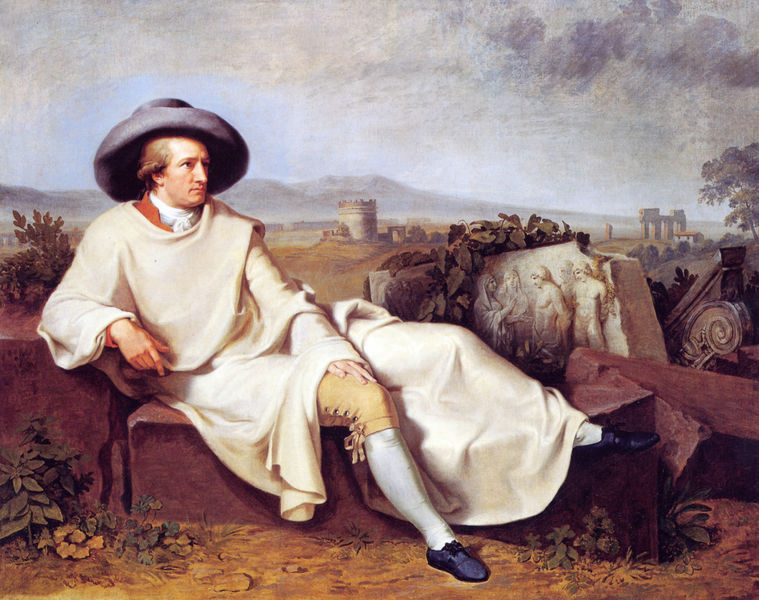
Titel: Bildnis Johann Wolfgang Goethes in der römischen Campagna
Künstler: Johann Heinrich Wilhelm Tischbein
Standort: Frankfurt (am Main)
Institution: Das Städel, Städelsches Kunstinstitut und Städtische Galerie
Schlagwörter: baum, berg, blau, blätter, dunkel, felsen, fuß, gemälde, hand, himmel, kopf, mann, nackt, schatten, umhang, wasser, weiß, wolken, frauen, grün, landschaft, menschen, sitzen, stadt, äste, braun, frau, haar, hell, hintergrund, hut, licht, mund, männer, nase, ohr, orange, schwarz, blick, gras, rot, schloss, wolke, beige, hose, mütze, wand, architektur, arm, augen, falten, gesicht, kleidung, mensch, stein, steine, bildnis, herr, portrait, porträt, tischbein, ast, baumstamm, feld, gräser, horizont, hügel, natur, gewässer, sonne, land, auge, gewand, haare, mantel, sitzend, stoff, klassizismus, blatt, person, pflanze, pflanzen, lippen, locke, locken, ohren, renaissance, turm, relief, bein, liegen, italien, schuhe, berge, fels, gebirge, dorf, mauer, rast, bank, turner, unwetter, wetter, arch, architecture, blue, column, hands, hat, könig, men, napoleon, oil, people, red, robes, stockings, white, wein, bench, black, collar, dark, face, falte, france, gray, green, grey, hair, nose, old, painting, robe, sitting, yellow, dichter, maler, blanket, flowers, looking, oil painting, sheet, brown, plant, socken, strumpf, liegend, krempe, zinnen, wände, ruine, vergänglichkeit, antike, denken, burg, tumr, festung, schriftsteller, denker, ruinen, posieren, schuh, allegorie, kapitell, fries, profile, gut, mauern, ionisch, götter, classic, classical, cloud, clouds, greek, man, naked, rock, rocks, roman, sky, stone, tree, background, building, ear, head, hills, landscape, mountain, mountains, nature, sea, shore, young, unkraut, german, horizon, tower, trees, drapes, feet, male, noble, ribbon, kniebundhose, tempel, volute, temple, fresko, grass, light, plants, edelmann, aufklärung, schu, chaiselongue, goethe, gaze, klassik, hirte, castle, color, ruin, ruins, shadow, coat, mouth, buttons, romantic, romanticism, paintings, wanderung, johann, leaning, sculpture, statue, bridge, town, grape, drapery, marble, dirt, italy, outside, toskana, zinne, urm, bastille, human, weiter, arms, cape, cloak, clothes, ivy, leaves, pose, antique, klasik, freis, bricks, buildings, italian, art, hello, statues, artist, painter, pants, shoe, shoes, watch, england, english, legs, war, cloth, foreground, plains, antiquity, classicism, campagna, johann wolfgang von goethe, leaf, travel, shading, lying, resting, canvas, pillar, frankfurt, städel, füß, outdoor, carving, trousers, rococo, clothing, stones, open, lord, wolfgang, rest, waiting, frieze, reclining, potrait, vine, stocking, fragment, weg, greece, knee, leg, wait, posed, bild, wig, poet, countryside, malerei, breeches, bas relief, campania, capital, capitel, cecilia, cecilia metella, cram, cream, enlightenment, hans, iphigenie, laid back, leggings, leggins, metella, relievo, tights, tomb, via appia, blocks, rubble, foliage, relaxed, tired, blue hat, block, romance, italia, scenery, socks, antik, tischbein goethe, oil on canvas, 18th century, portret, laessig, schwarzer hut, weisses gewand, wlken, ht, 1805, brows, goethe in der campagna, reie, pilaster, writer, smock, laying, vintage, bohemian, tight pants, castly, fragments, toscany, forum, bas releif, toge, white coat, coif, wreckage, napoleo, bonaperte, sparse, white robe, bild ranken, broqn, malermanel, malermantel, possibly homosexual middle aged man lying down, knicker, humasn